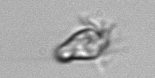
Label: Paratontonia_gracillima